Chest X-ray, PA view. Patient: 21 years old, sex F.
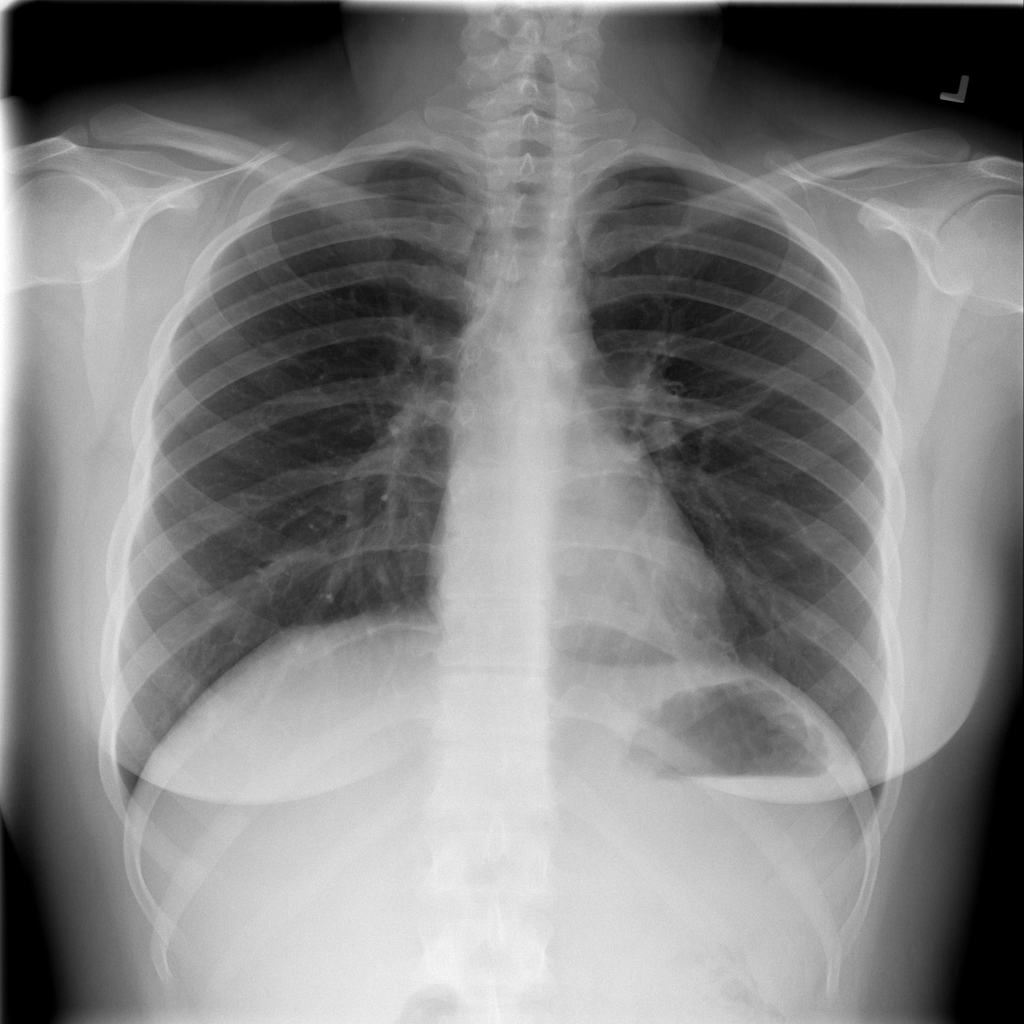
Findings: No Finding